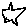
Label: star